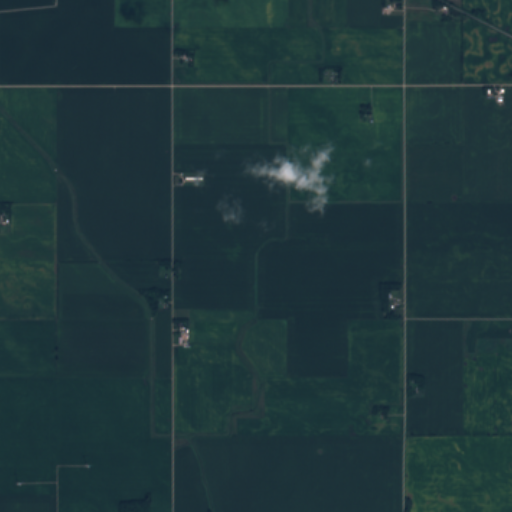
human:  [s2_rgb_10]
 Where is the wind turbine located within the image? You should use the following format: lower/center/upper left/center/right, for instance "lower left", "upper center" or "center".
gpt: The wind turbine is located in the lower left of the image.
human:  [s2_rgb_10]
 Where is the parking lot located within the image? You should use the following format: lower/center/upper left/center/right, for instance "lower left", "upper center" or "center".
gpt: There is no parking lot in the image.